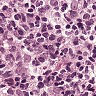
Metastatic tissue present: no